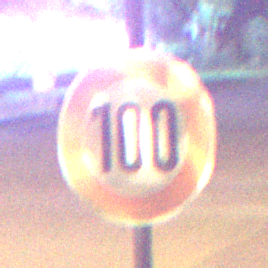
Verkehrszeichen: Geschwindigkeit100
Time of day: Night
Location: Outdoor (Suburban)
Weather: PartlyCloudy
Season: NotSpecified
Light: Artificial